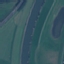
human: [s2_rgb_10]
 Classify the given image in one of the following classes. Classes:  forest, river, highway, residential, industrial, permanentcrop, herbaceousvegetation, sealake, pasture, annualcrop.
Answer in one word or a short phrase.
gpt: River